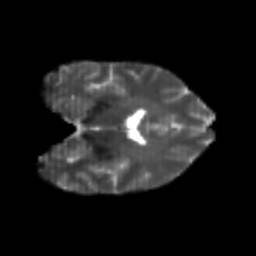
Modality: T2w
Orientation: coronal
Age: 25
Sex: female
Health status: healthy
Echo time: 0.074 s